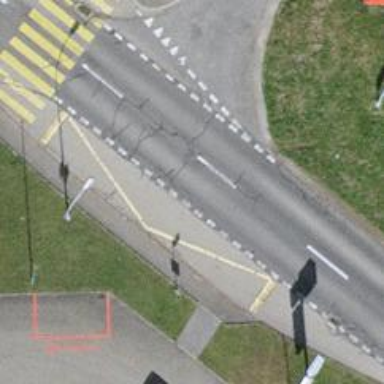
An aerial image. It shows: Bus stop with designated stop position for public transport.